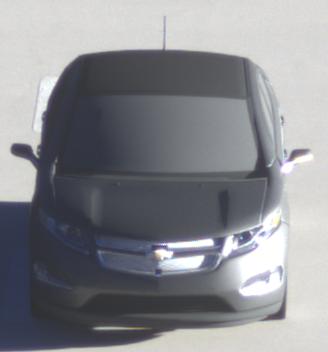
Make: Chevrolet
Model: Volt
Detailed model: Volt
Model produced from: 2011/11
Model produced until: 2014/08
Doors: 5
Color: gray
Road condition: dry road
Daytime: sunrise or sunset
Contrast: high contrast